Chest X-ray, PA view. Patient: 30 years old, sex M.
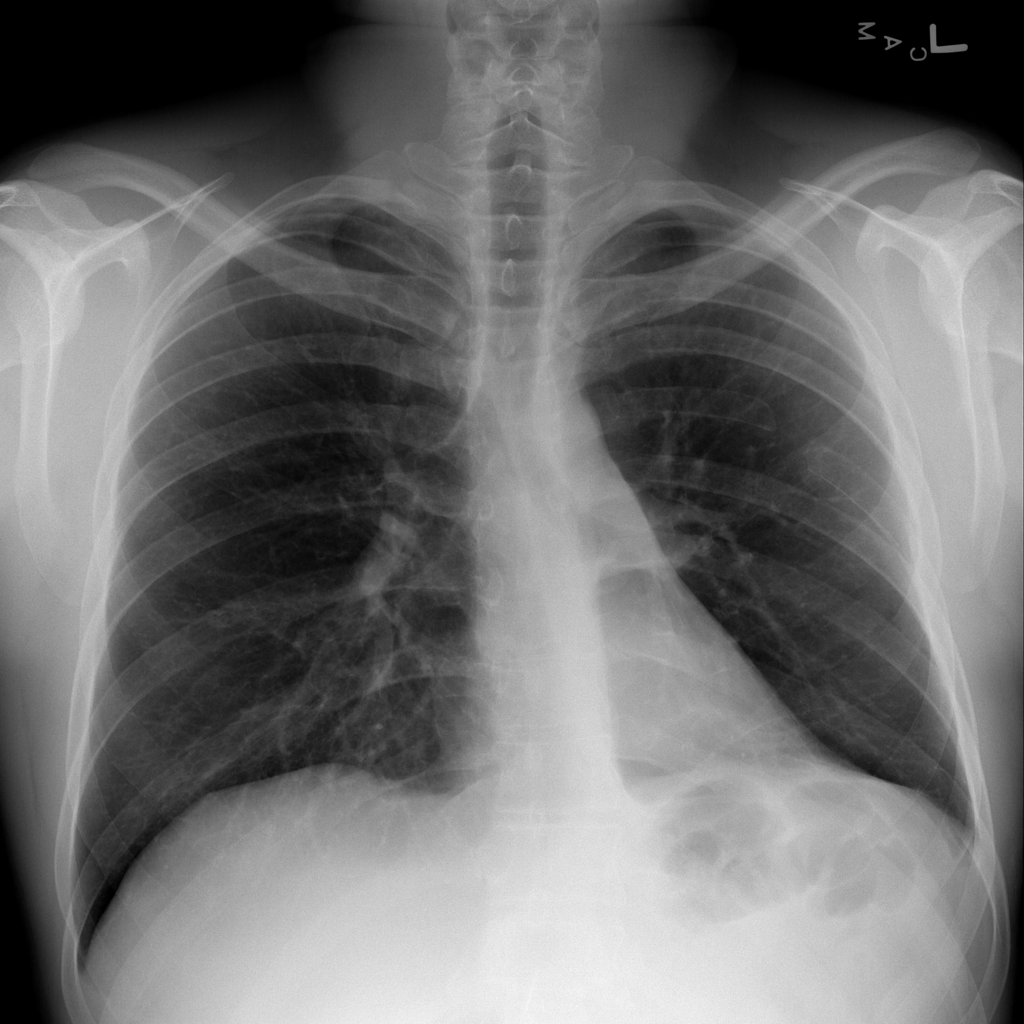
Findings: No Finding